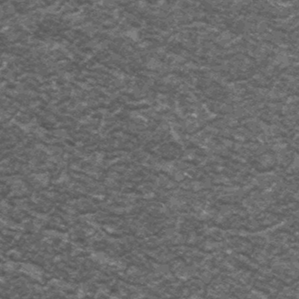
Label: frost